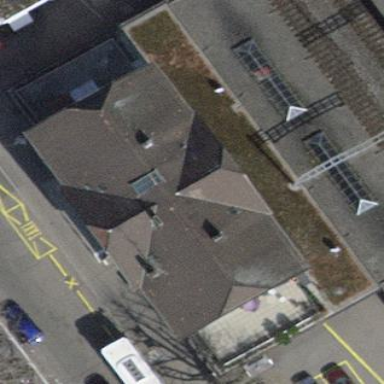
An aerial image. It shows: Flat roof on top of building.